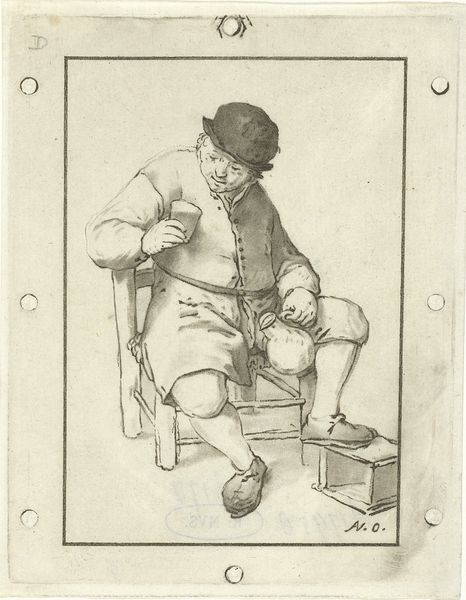
Titel: Zittende boer met kruik
Künstler: Cornelis Ploos van Amstel
Standort: Amsterdam
Institution: Rijksmuseum
Schlagwörter: bouton, homme, manteau, chapeau, chaise, paysan, boutons, verre, ceinture, chaussure, manteaux, boire, caraffe, karaffe